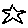
Label: star